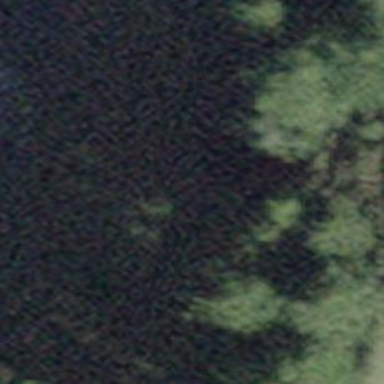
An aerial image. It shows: Forest area.